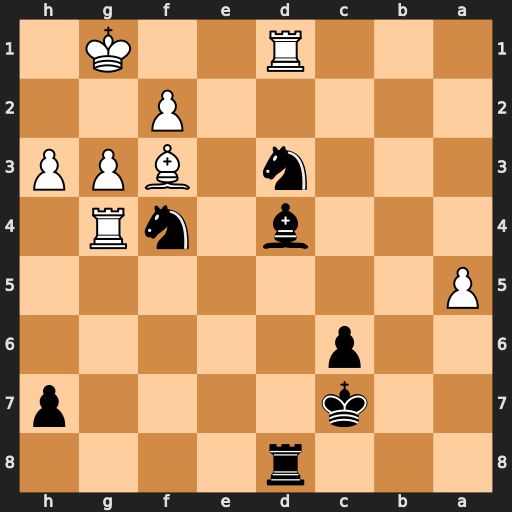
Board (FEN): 3r4/2k4p/2p5/P7/3b1nR1/3n1BPP/5P2/3R2K1
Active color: b
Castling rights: -
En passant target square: -
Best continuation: Nxh3+ Kg2 Nhxf2 Rxd4 Rxd4